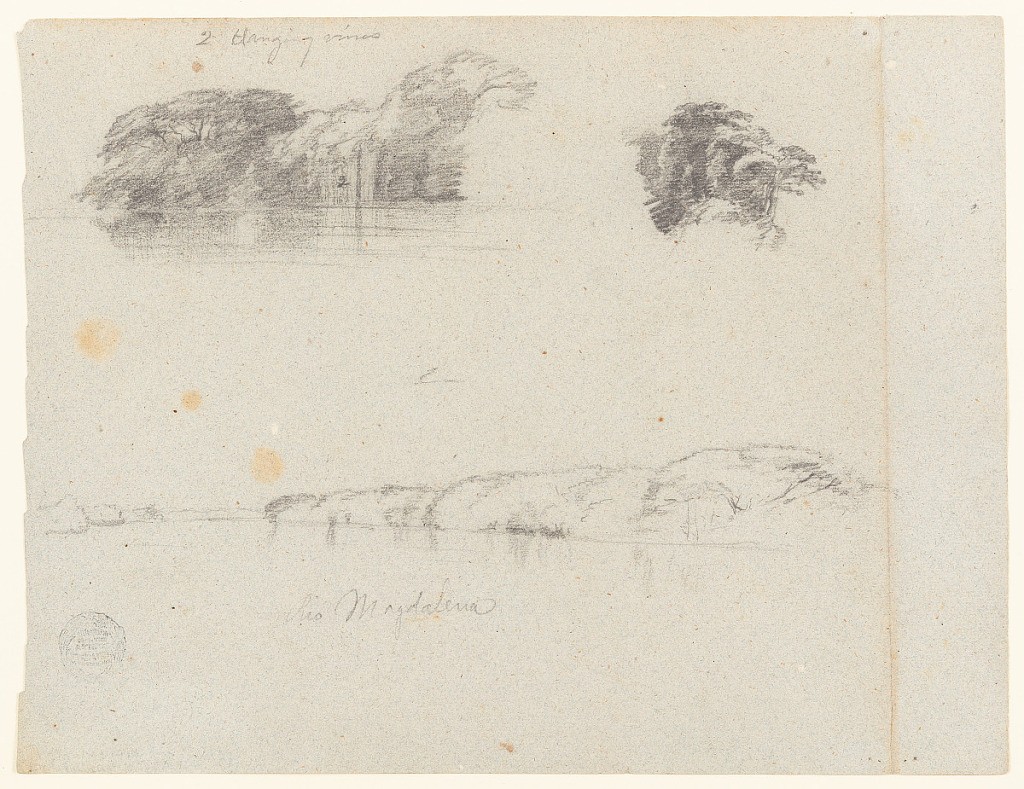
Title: Wooded Banks along the Río Magdalena, Colombia
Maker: Frederic Edwin Church, American, 1826–1900
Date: May 1853
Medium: Graphite on gray laid paper
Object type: Drawing
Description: Landscape sketches showing views of heavily wooded banks along the Magdalena River in Colombia. At upper left, trees wreathed in hanging vines are reflected in the river's surface below. At upper right, a detail of riverbank showing a dark mass of dense trees and vines is included. A panoramic view of the Magdalena River and its tree-covered banks stretches across the lower portion of the composition.